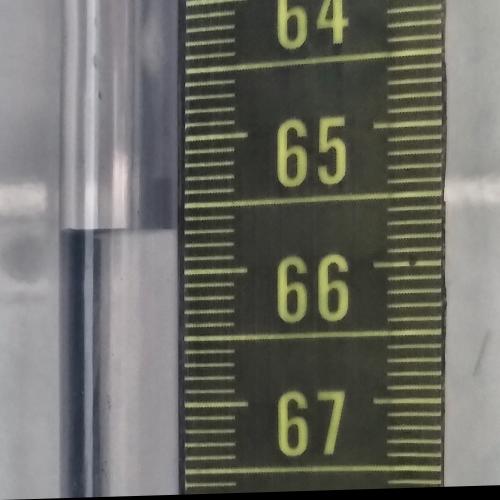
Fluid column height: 65.7 cm